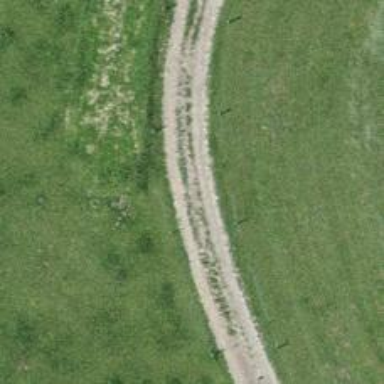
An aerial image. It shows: Track with grade 4 tracktype.